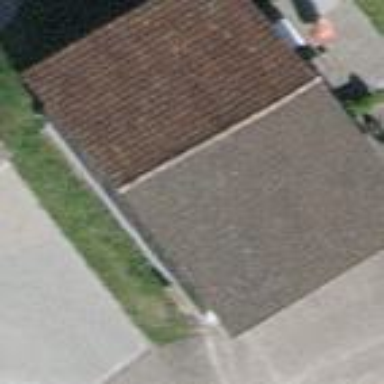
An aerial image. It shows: Shed.